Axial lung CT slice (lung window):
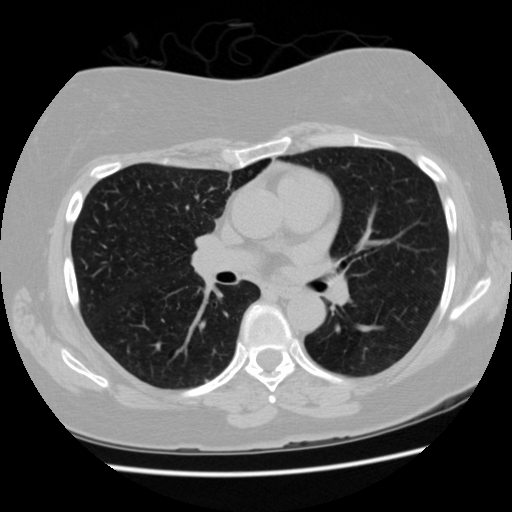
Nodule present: no